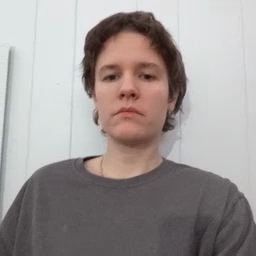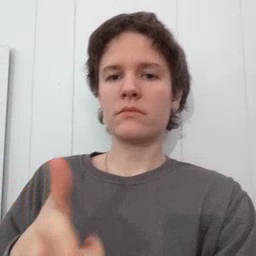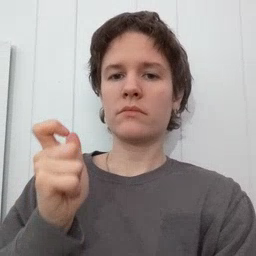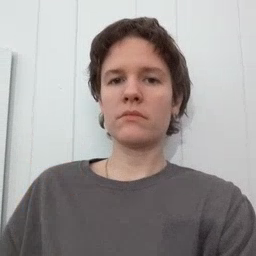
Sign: fast